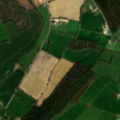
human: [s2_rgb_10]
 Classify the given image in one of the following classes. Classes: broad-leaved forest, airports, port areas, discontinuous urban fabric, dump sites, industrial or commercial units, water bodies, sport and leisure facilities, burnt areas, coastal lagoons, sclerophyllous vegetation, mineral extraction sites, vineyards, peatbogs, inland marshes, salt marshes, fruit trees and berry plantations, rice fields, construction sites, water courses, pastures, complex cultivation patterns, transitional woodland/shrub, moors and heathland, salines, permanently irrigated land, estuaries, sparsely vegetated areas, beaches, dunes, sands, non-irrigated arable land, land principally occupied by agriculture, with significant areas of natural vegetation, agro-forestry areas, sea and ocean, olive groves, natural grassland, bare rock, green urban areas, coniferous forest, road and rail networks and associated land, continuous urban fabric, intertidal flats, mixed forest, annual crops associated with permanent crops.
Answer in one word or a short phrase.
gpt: non-irrigated arable land, pastures, mixed forest